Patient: sex M, age 61
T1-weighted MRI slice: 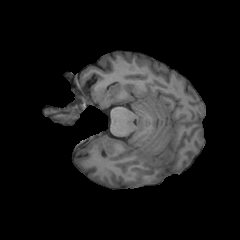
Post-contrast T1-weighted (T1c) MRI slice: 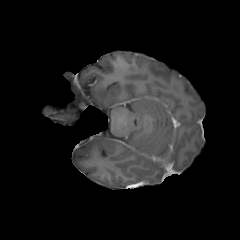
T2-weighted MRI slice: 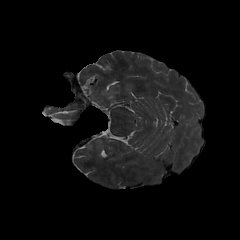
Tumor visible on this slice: no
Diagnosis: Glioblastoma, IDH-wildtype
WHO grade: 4